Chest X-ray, AP view. Patient: 71 years old, sex F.
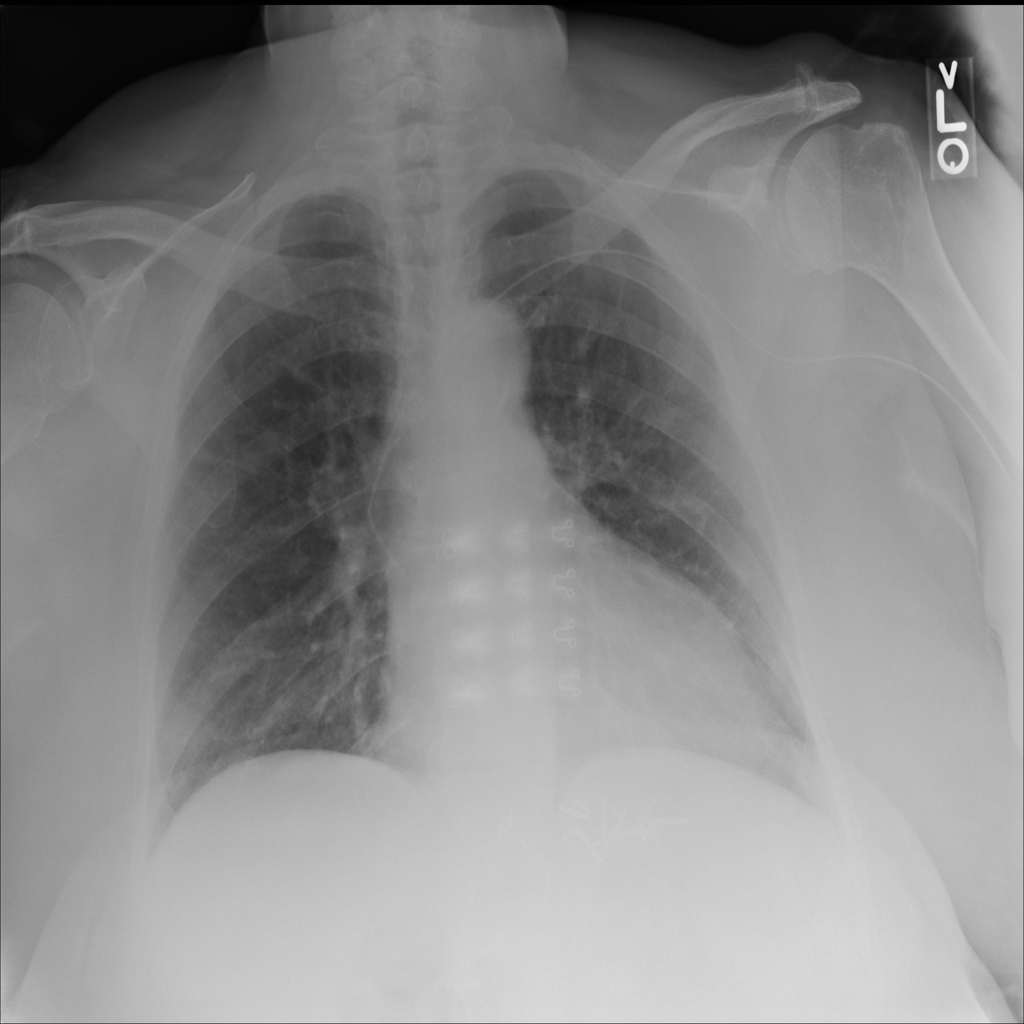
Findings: No Finding